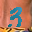
Label: 3